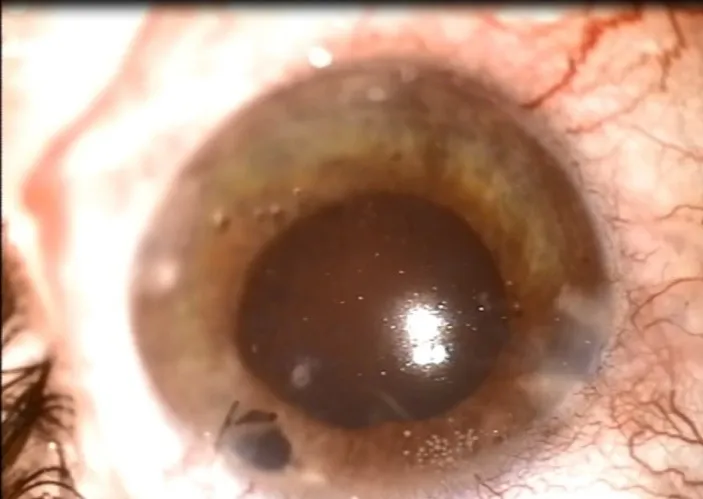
Postoperative aspect (after cataract extraction). We noticed the round pupil and the iris defect between 12 and 1 o'clock.
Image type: medical_photograph (other_medical_photograph)